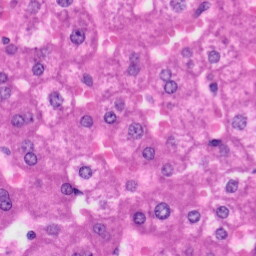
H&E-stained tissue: Liver